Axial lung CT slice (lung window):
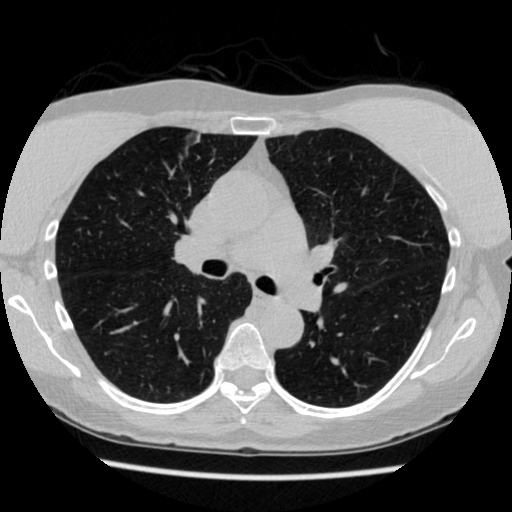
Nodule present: no